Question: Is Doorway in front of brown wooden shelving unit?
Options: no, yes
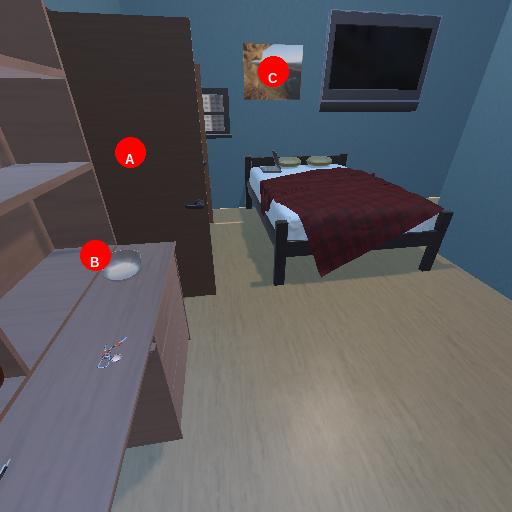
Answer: no